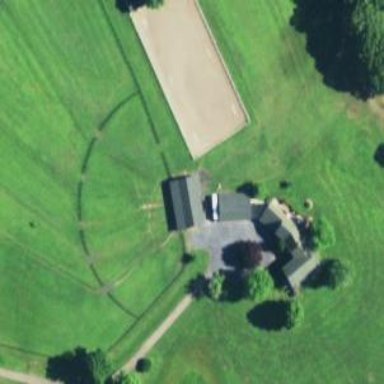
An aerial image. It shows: Equestrian pitch for leisure land sports.